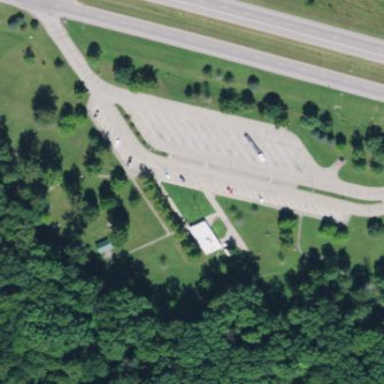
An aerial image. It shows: Park situated as rest area by the road.